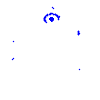
Particle: pion